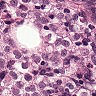
Metastatic tissue present: yes